Question: I have this code in my C# application to generate Excel files using EPPlus, everything works nicely, i send the application to client and he says that it shows wrong numbers. In the Excel files he sent me back, the numbers are really different. Can't figure out why. I suspect Excel is the culprit, interpreting numbers differently because of region settings or something similar. How can i fix this?
For example, 20 becomes 2000 on another PC:
'''
Decimal.TryParse(dataGridView1.Rows[e.RowIndex].Cells[15].Value.ToString().Replace(".", ","), out number); //cell value 20.00
ws.Cells["I33"].Value = number;
ws.Cells["I33"].Style.HorizontalAlignment = ExcelHorizontalAlignment.Right;
ws.Cells["I33"].Style.Numberformat.Format = "0.00"; //becomes 20,00
'''
Results:

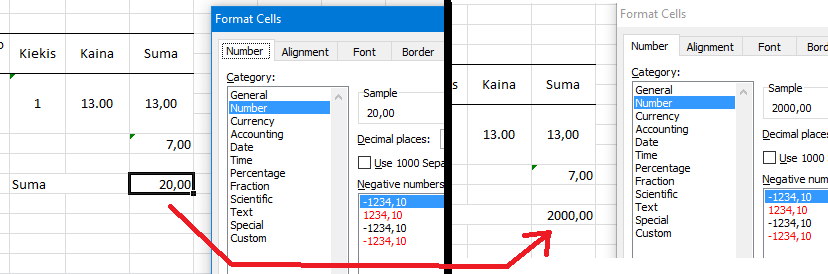
Answer: Here is small example:
'''
string decimalStr1 = "123,34";
string decimalStr2 = "123.34";
decimal number1, number2 = 0m;
decimal.TryParse(decimalStr1.Replace(",", "."), NumberStyles.AllowDecimalPoint,
CultureInfo.InvariantCulture, out number1);
decimal.TryParse(decimalStr2.Replace(",", "."), NumberStyles.AllowDecimalPoint,
CultureInfo.InvariantCulture, out number2);
// number1 = number2 = 123.34
'''
Important is to use '.' as a separator and 'CultureInfo.InvariantCulture'. Ant then after parse (you are sure that value is correct) you can change separator back to ',':
'''
ws.Cells["I33"].Value = number1.ToString().Replace('.', ',');
'''